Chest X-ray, PA view. Patient: 55 years old, sex F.
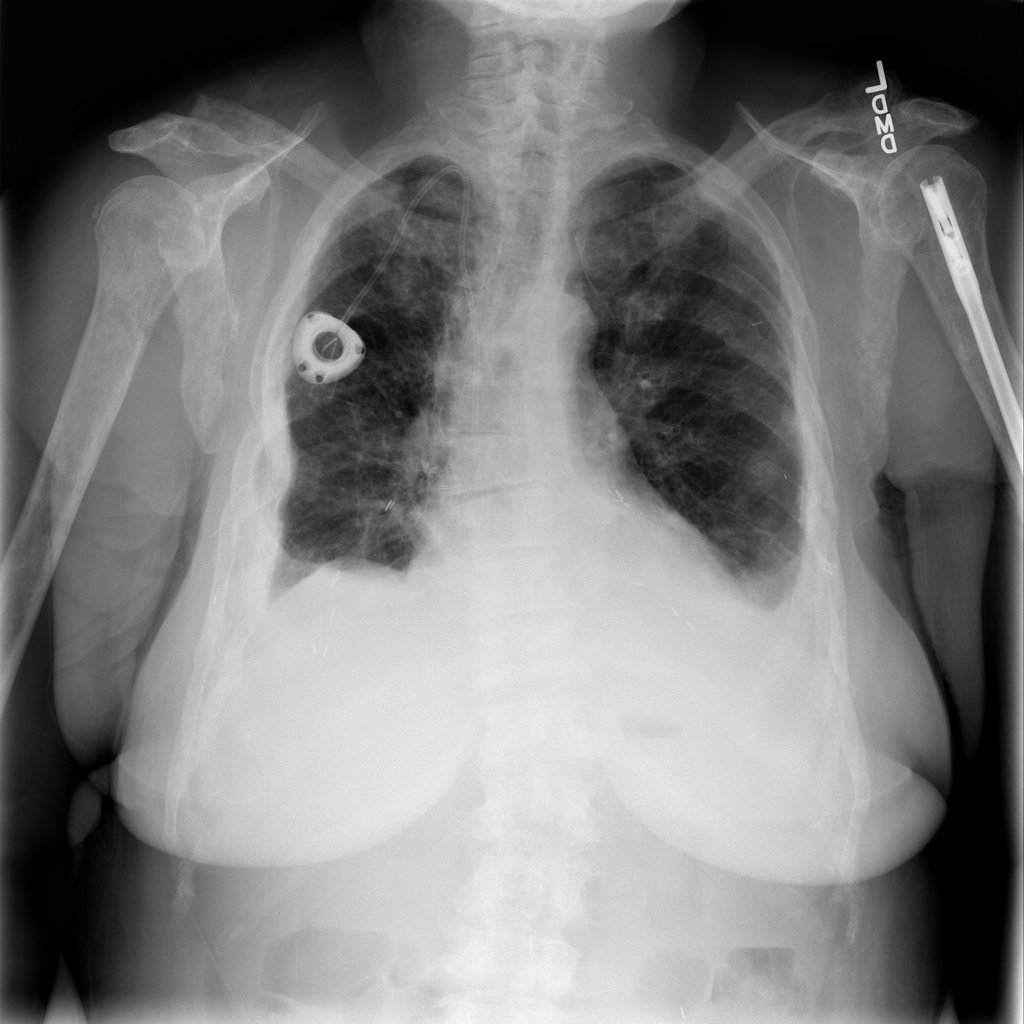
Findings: Effusion